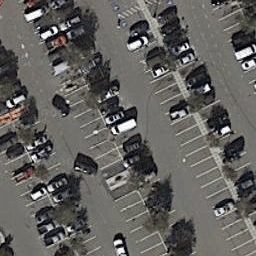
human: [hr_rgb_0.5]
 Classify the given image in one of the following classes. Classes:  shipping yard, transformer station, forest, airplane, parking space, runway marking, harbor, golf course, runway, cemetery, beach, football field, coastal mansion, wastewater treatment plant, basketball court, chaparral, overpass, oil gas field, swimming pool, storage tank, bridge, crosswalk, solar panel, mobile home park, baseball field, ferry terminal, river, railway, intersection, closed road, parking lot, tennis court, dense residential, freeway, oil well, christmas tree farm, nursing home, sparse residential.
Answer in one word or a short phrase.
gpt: parking lot